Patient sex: M
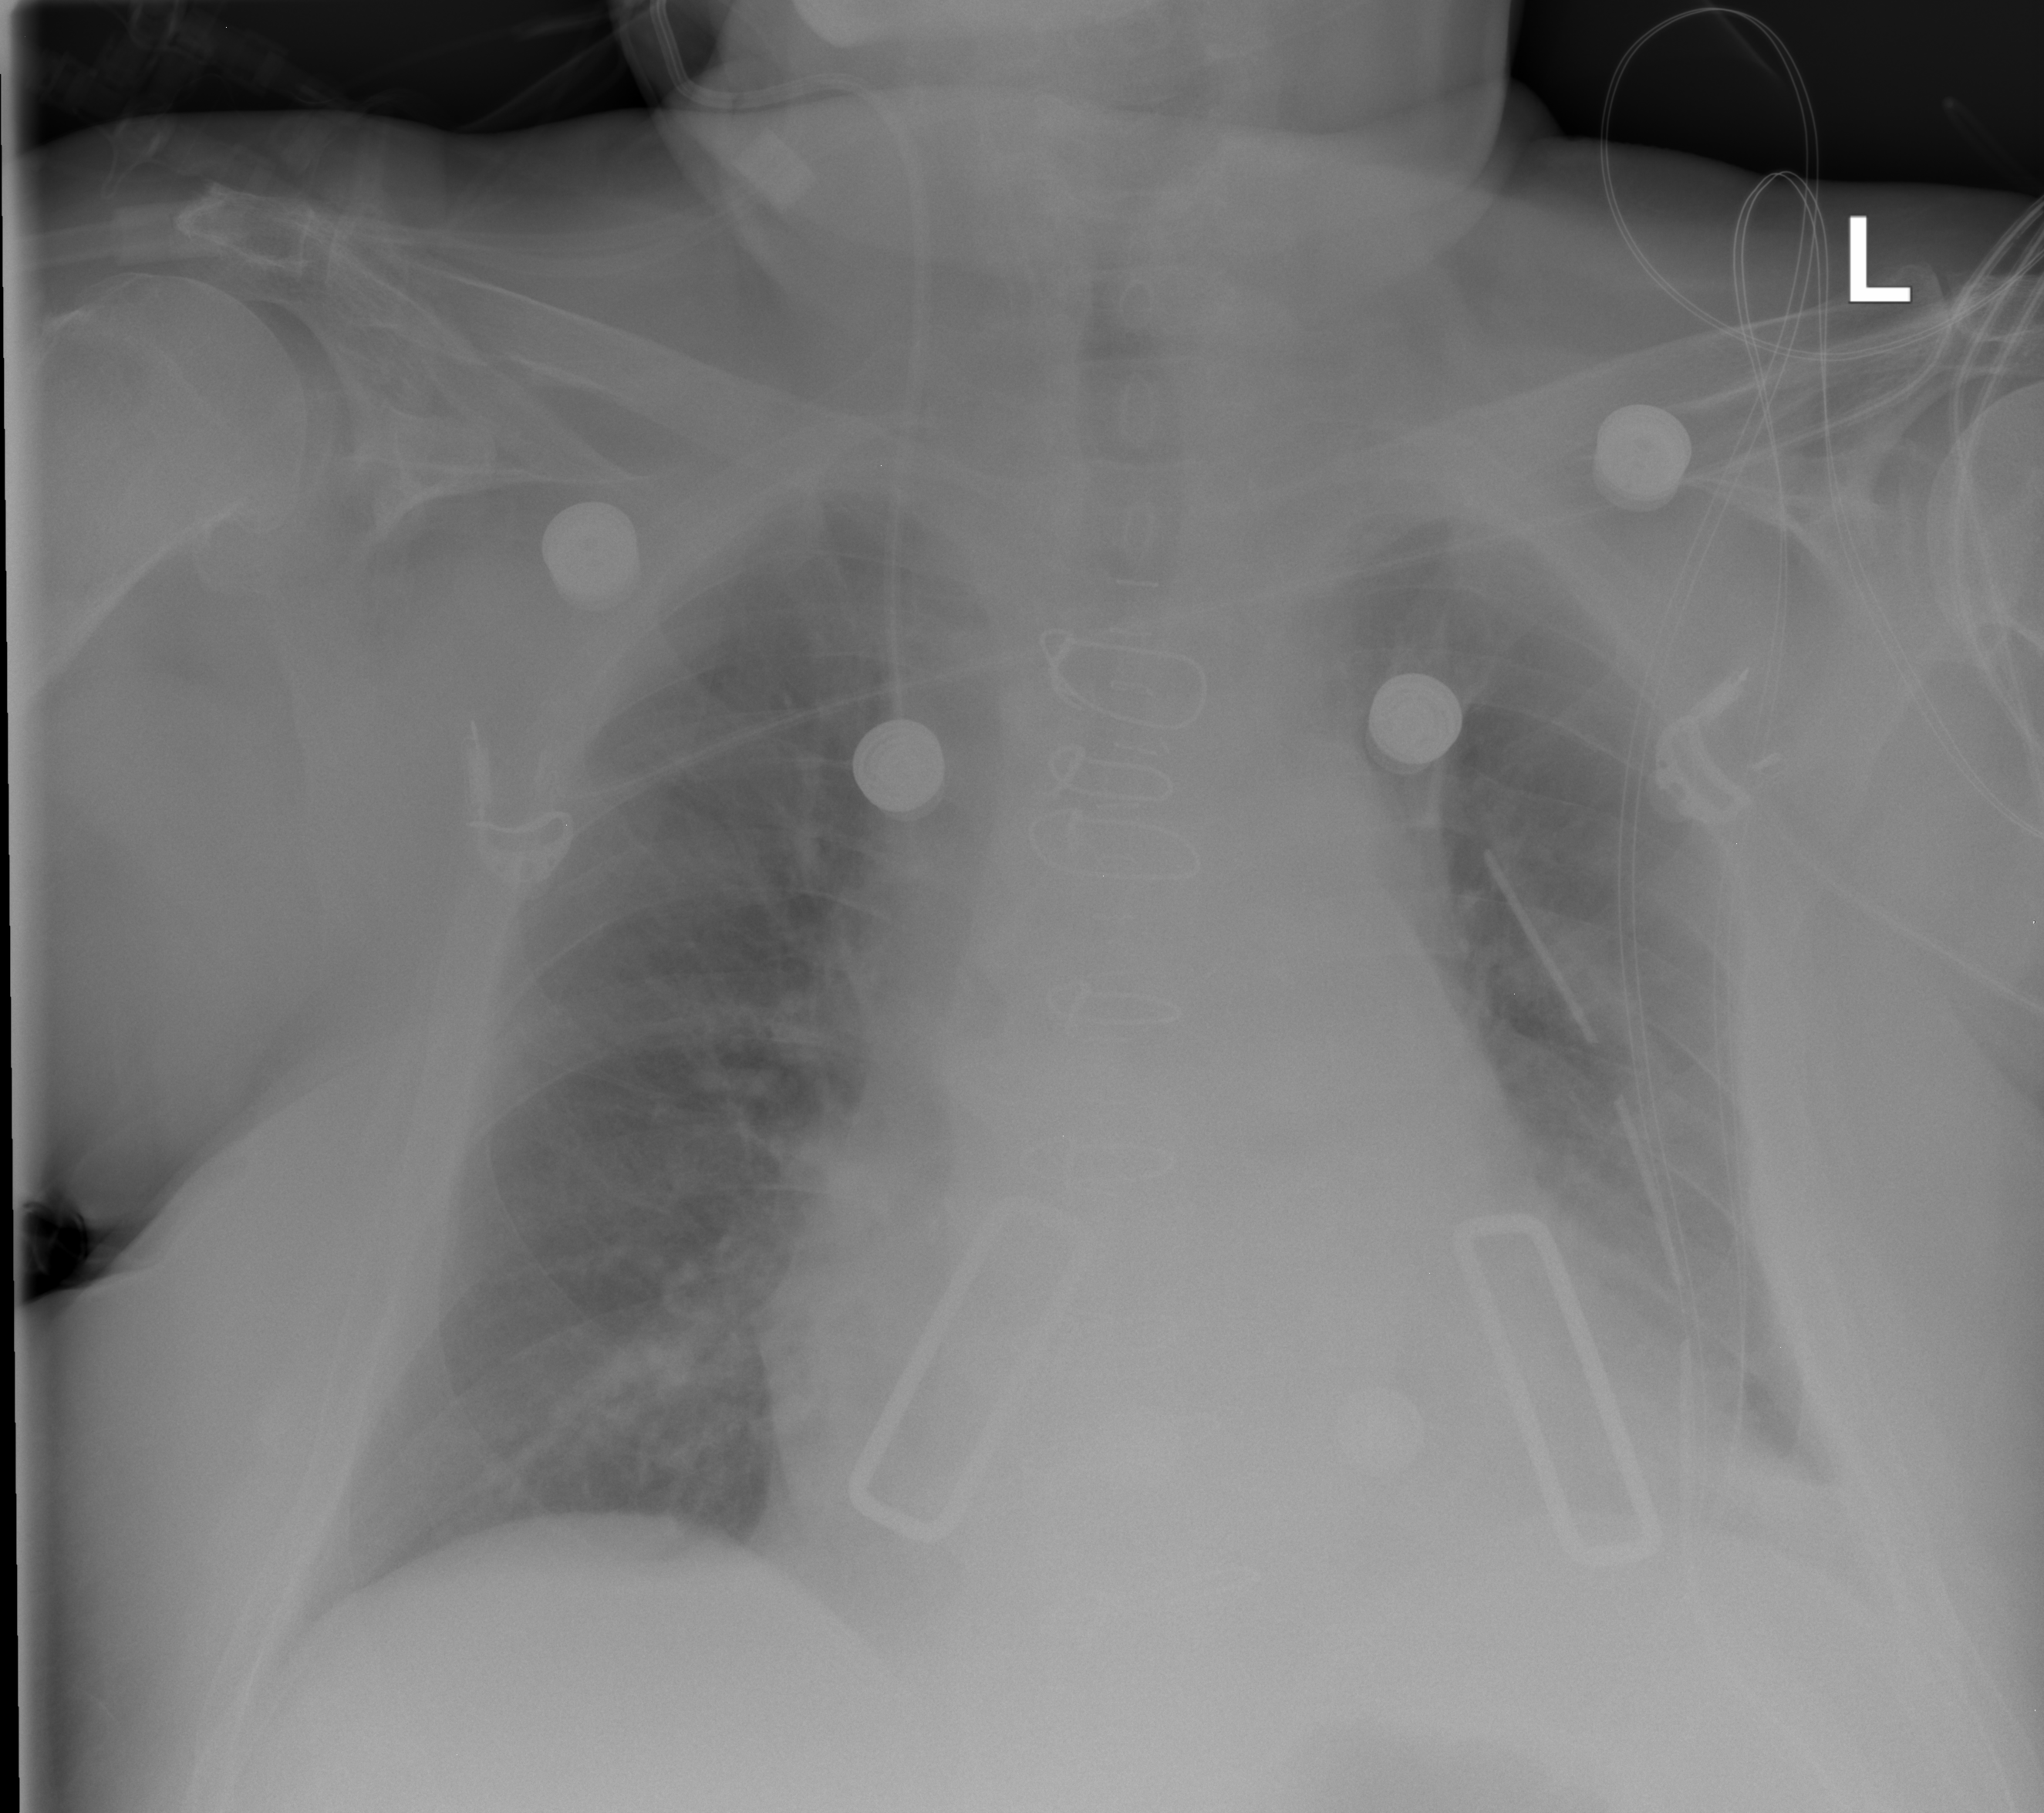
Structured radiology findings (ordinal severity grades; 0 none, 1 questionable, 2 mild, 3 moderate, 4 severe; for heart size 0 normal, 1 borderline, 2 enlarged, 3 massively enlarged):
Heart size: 2
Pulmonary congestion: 0
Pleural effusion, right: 0
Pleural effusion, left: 0
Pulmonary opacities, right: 0
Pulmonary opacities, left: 0
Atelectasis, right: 0
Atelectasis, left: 2